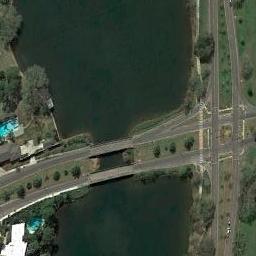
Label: bridge